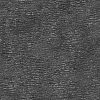
Atmospheric dust classification: not_dusty